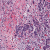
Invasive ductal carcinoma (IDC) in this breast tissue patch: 1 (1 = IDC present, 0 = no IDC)